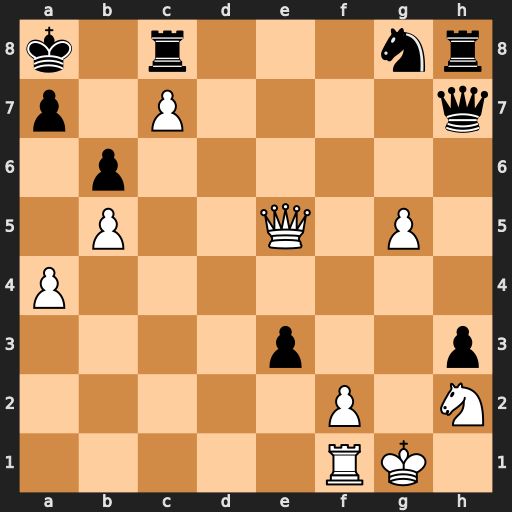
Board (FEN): k1r3nr/p1P4q/1p6/1P2Q1P1/P7/4p2p/5P1N/5RK1
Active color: w
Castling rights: -
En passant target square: -
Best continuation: Qd5#